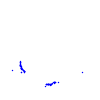
Particle: pion